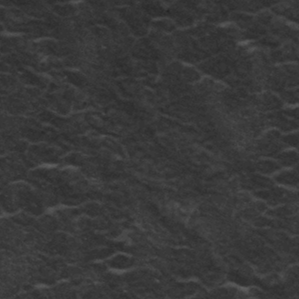
Label: frost